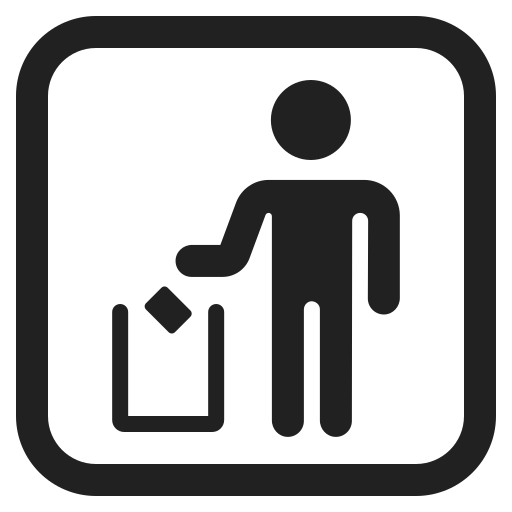
litter in bin sign high contrast